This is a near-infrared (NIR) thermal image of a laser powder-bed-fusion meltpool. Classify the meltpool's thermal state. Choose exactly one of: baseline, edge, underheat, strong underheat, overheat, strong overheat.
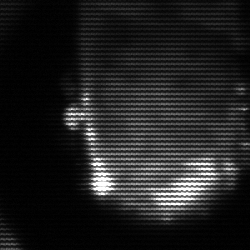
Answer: baseline